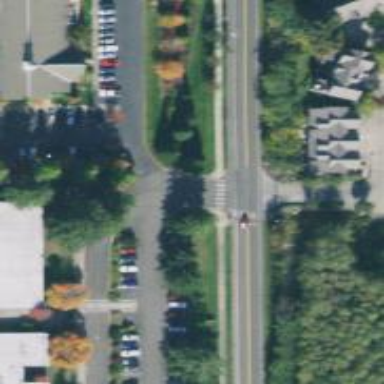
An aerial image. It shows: Zebra crossing on the road.